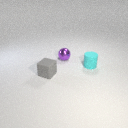
small gray rubber cube in front of small purple metal sphere